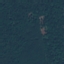
Land use / land cover class: Forest